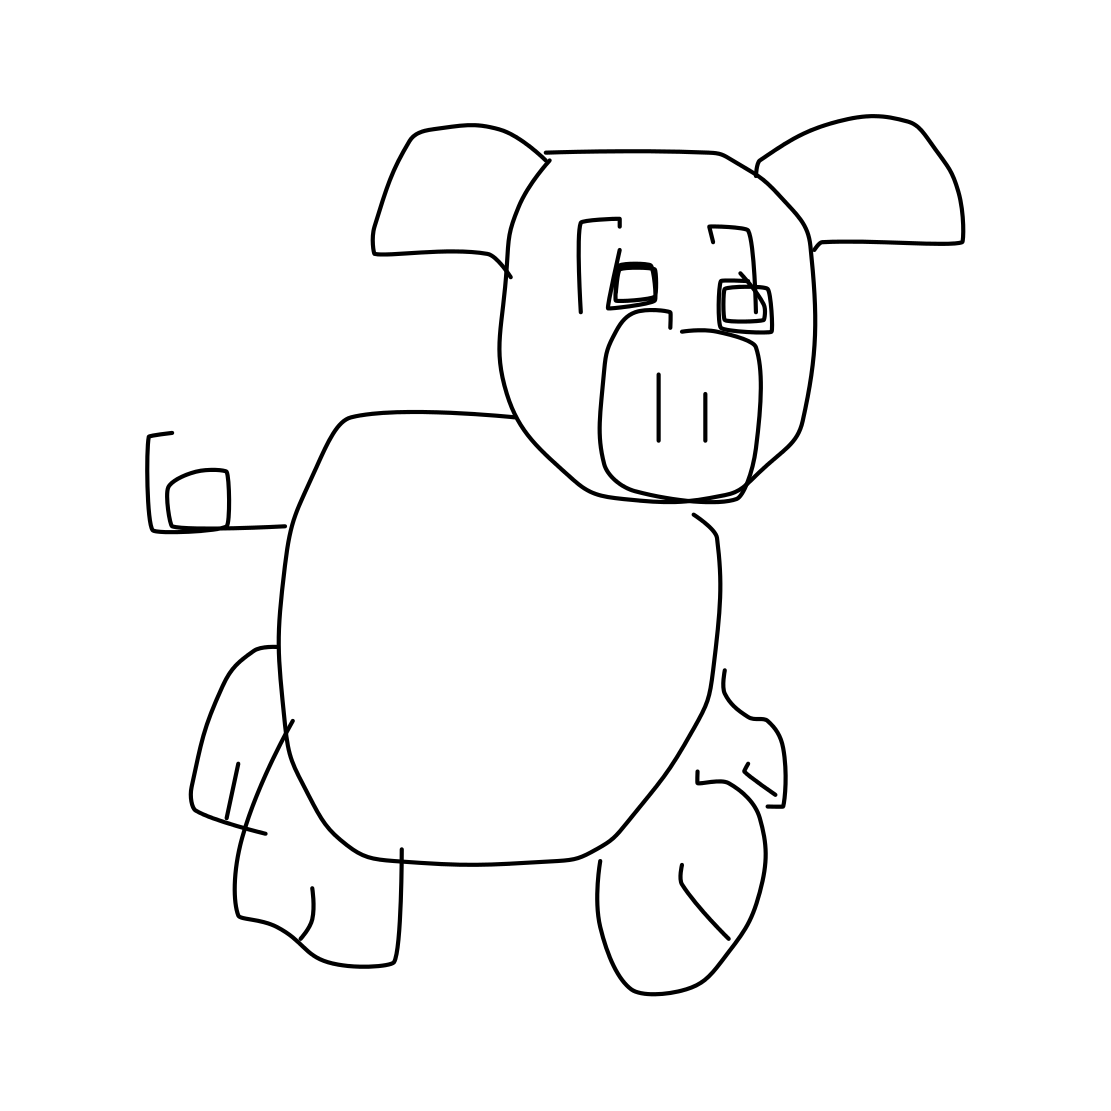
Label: pig